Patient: sex F, age 65
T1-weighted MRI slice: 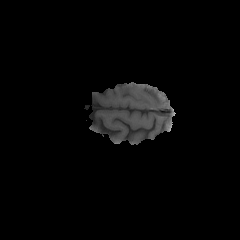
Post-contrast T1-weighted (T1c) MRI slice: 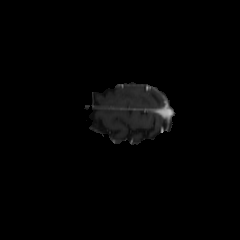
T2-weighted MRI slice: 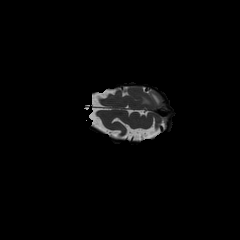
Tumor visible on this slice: yes
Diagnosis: Glioblastoma, IDH-wildtype
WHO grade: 4